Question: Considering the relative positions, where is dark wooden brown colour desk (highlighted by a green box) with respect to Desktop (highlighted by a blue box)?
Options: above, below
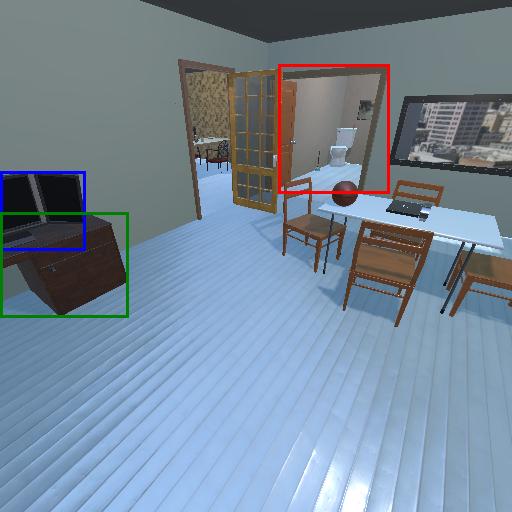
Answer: above